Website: slack
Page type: newsletter-management
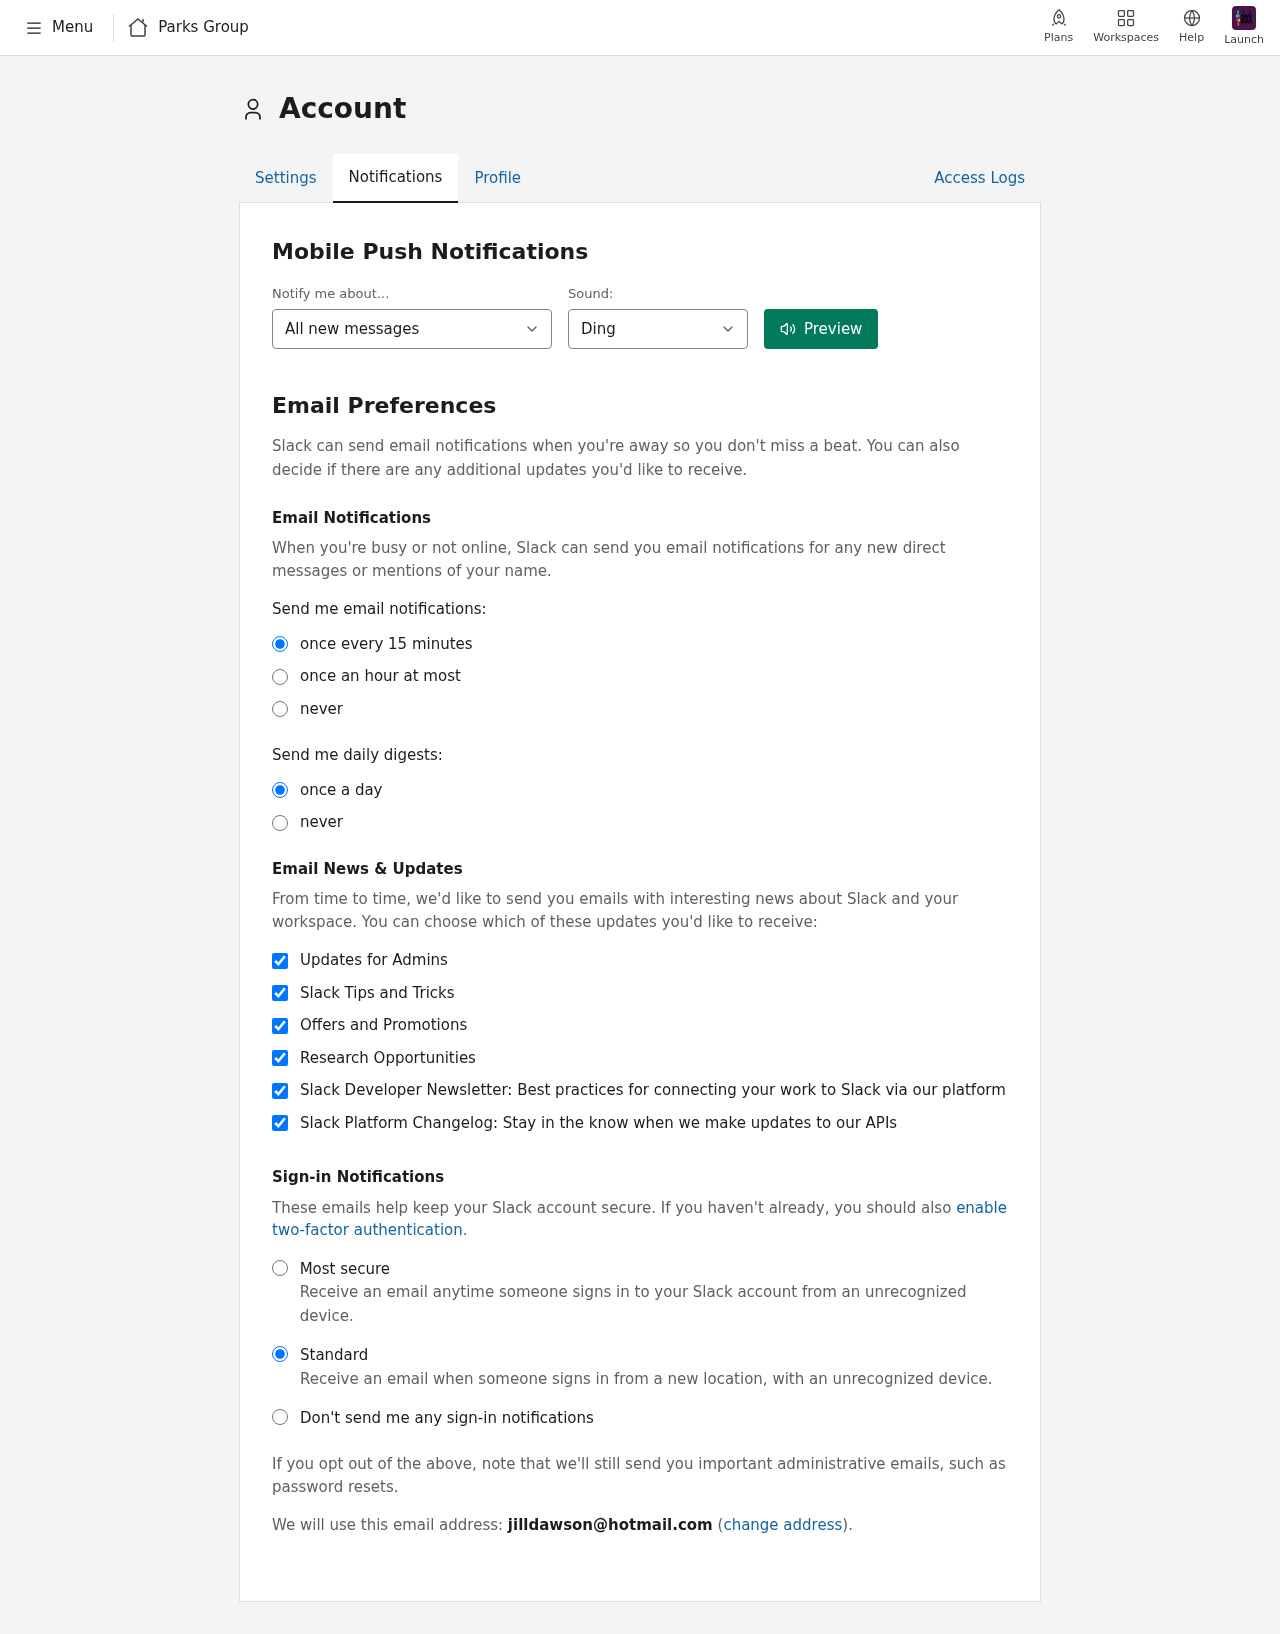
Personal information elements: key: PII_COMPANY
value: Parks Group
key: PII_EMAIL
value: jilldawson@hotmail.com